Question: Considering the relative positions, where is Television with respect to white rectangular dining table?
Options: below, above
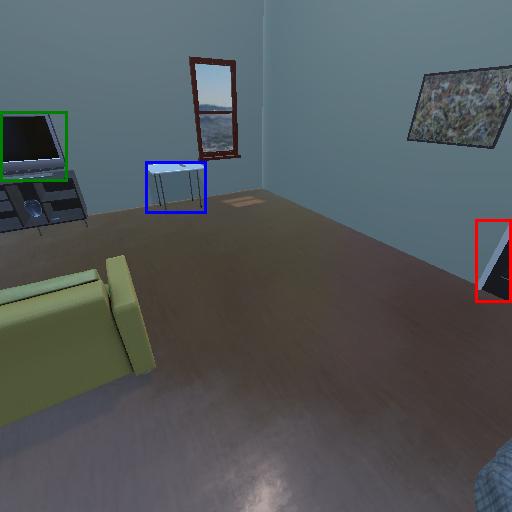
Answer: below